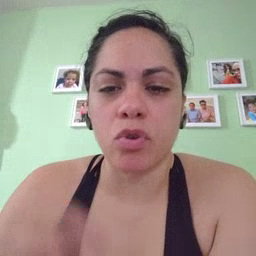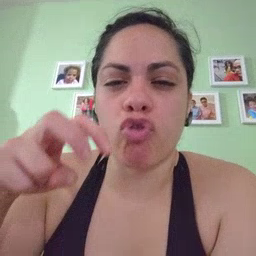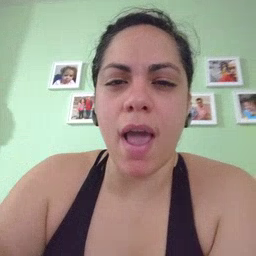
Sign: ride